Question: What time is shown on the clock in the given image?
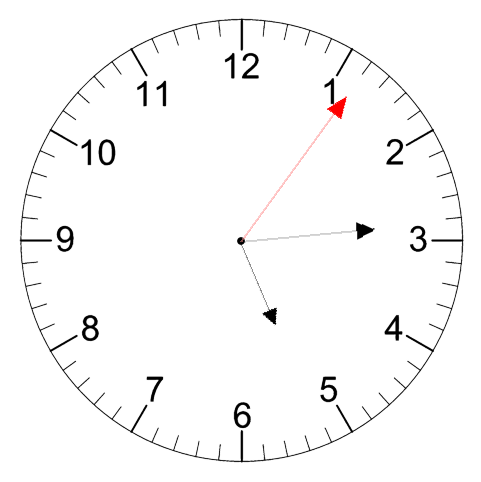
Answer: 05:14:06